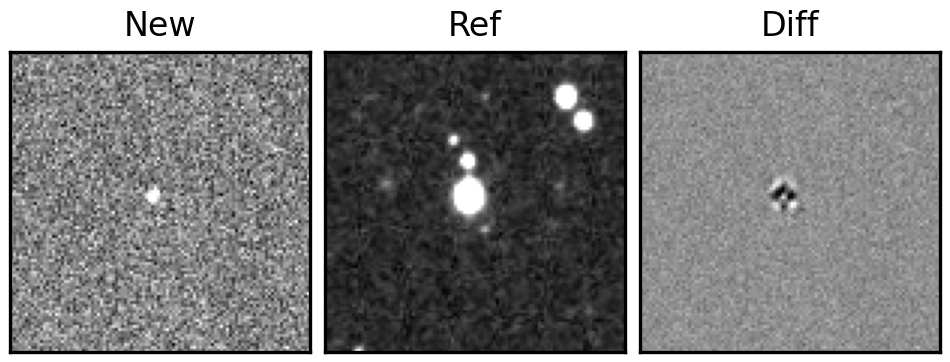
Label: bogus